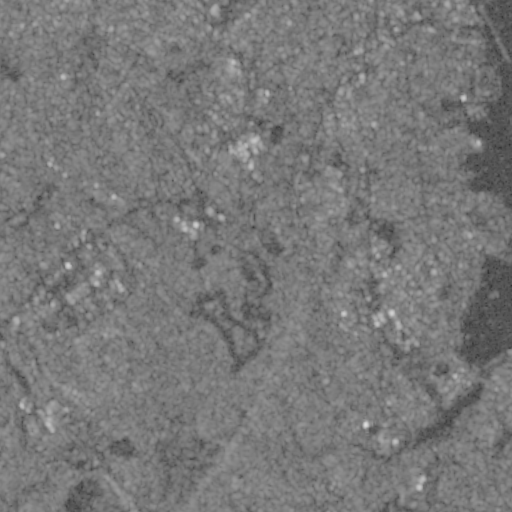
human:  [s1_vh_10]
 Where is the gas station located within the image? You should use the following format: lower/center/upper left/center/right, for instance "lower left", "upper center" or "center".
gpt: The gas station is located in the upper right of the image.
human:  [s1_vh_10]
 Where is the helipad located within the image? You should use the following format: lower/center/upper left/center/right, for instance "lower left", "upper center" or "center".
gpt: The helipad is located in the upper center of the image.
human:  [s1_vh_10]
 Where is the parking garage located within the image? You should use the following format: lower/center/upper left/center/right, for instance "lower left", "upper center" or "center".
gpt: The parking garage is located in the center right of the image.
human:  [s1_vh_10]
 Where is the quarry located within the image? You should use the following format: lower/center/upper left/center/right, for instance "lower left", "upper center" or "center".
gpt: The quarry is located in the lower left of the image.
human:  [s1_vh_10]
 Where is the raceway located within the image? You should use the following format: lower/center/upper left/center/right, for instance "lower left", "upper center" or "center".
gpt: The raceway is located in the lower left of the image.
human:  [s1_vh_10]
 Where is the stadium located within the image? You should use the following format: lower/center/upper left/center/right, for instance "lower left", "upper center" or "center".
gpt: The stadium is located in the upper center of the image.
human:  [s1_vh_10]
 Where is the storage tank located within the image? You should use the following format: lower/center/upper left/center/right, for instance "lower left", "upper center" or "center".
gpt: The storage tank is located in the upper left of the image.
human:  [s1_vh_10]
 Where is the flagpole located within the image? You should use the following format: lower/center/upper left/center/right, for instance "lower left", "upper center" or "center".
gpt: The flagpole is located in the upper right of the image.
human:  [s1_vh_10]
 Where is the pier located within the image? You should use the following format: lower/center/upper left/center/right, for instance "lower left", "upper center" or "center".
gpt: The pier is located in the upper right of the image.
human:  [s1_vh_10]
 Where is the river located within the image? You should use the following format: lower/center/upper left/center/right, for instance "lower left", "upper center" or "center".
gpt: The river is located in the upper of the image.
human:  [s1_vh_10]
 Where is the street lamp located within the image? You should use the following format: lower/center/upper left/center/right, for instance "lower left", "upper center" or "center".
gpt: The street lamp is located in the right of the image.
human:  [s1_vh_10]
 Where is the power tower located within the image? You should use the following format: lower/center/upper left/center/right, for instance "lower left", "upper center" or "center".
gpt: There is no power tower in the image.

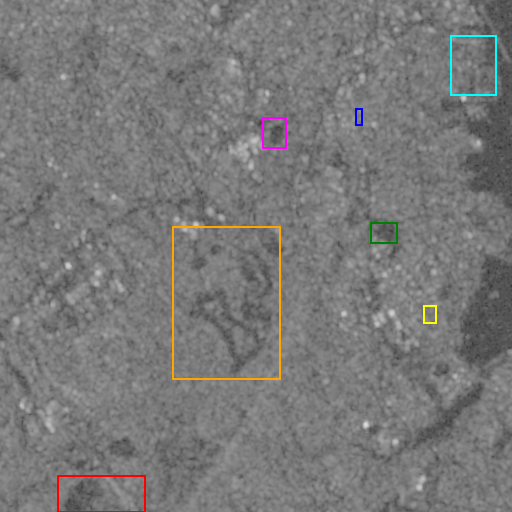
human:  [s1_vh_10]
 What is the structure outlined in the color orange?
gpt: The structure outlined in orange is a park.
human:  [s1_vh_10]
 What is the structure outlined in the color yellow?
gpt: The structure outlined in yellow is a parking garage.
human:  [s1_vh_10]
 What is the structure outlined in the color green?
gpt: The structure outlined in green is a parking lot.
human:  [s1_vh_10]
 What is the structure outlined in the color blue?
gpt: The structure outlined in blue is a power substation.
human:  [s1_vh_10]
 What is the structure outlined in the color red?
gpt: The structure outlined in red is a quarry.
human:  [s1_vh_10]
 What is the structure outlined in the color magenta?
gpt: The structure outlined in magenta is a stadium.
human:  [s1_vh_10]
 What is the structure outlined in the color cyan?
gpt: The structure outlined in cyan is a building.
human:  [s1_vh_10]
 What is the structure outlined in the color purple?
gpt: There is no purple outline.